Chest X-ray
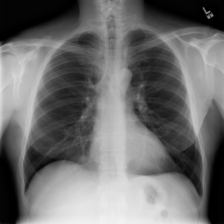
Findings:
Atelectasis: negative
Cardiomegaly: negative
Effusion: negative
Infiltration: negative
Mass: negative
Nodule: negative
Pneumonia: negative
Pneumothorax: negative
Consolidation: negative
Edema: negative
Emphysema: negative
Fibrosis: negative
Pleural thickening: negative
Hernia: negative